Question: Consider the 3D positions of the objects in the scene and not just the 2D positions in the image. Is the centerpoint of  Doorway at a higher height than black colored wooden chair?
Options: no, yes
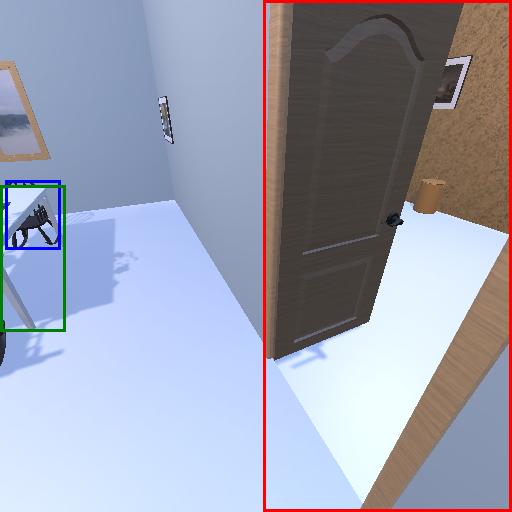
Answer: no